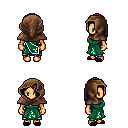
a pixel art fantasy rpg character, female body template, human, tanned skin, sash dress, metal pants, pink bangs hairstyle, cloth hood, bracelets, black slippers, four views (front, back, left, right), 2x2 character sprite sheet, small pixel art, hard edges, no anti-aliasing